Brain MRI, t2w sequence, axial 2D slice.
Patient: age 28, sex M, weight 78 kg, height 1.78 m
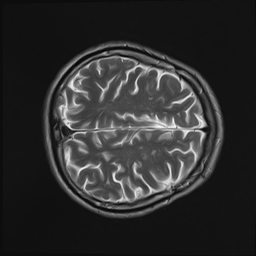